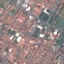
Land use / land cover: Residential